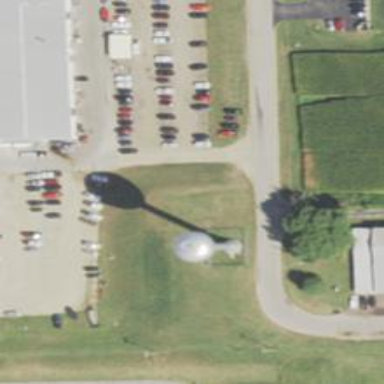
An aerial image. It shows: Water tower that is man-made.